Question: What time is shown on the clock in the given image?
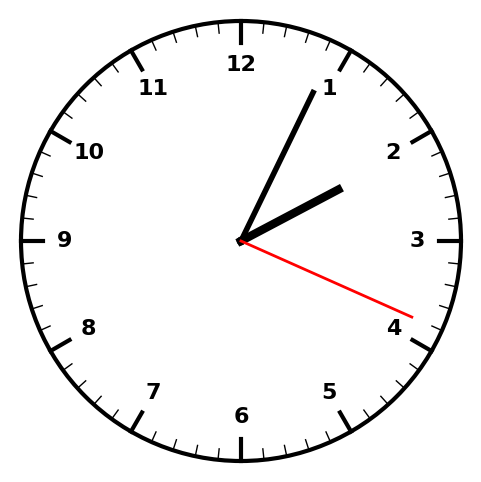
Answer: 02:04:19